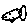
Label: fish